Question: Sometimes we see a small thumbnail with google search result as in the following screen shot. I want to display my picture when my website url is displayed in the search result. T

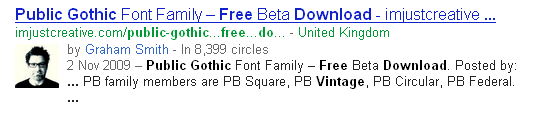
Answer: Google has stopped the author photos being shown on Google. And the update of Google authorship has no longer been processed and Google said they will not recover the authorship update.